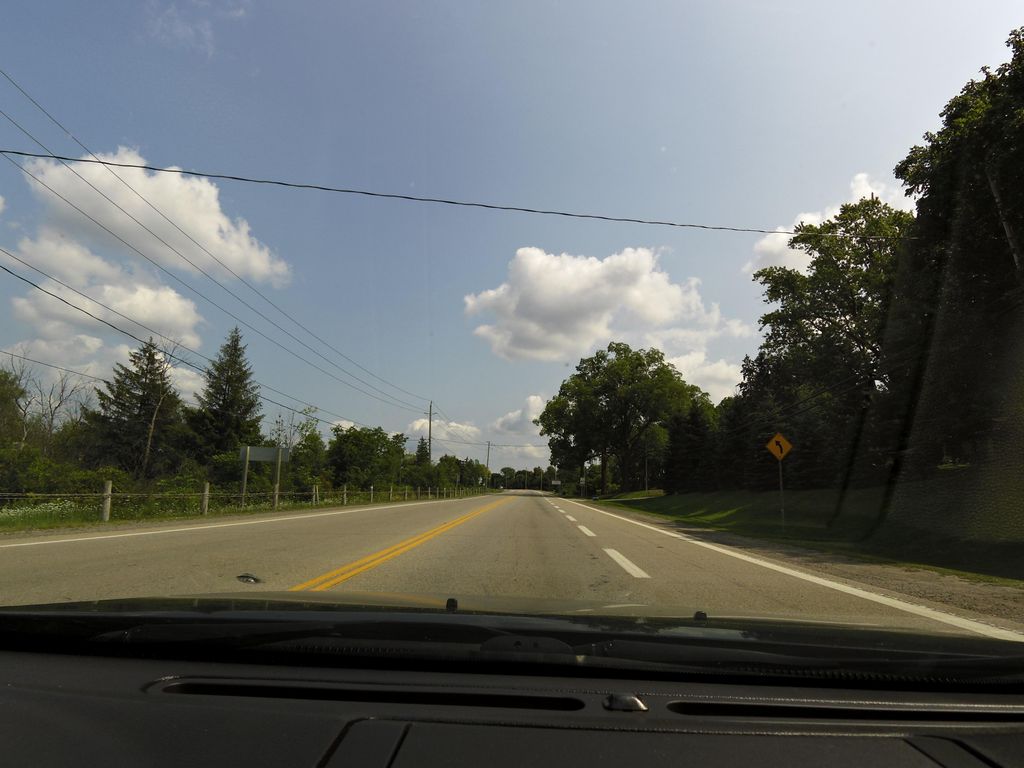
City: kitchener-waterloo